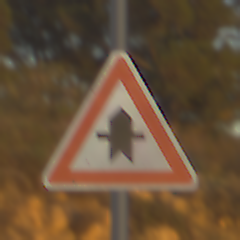
Verkehrszeichen: Vorfahrt
Umgebung: Outdoor, RoadRail
Tageszeit: SunriseSunset
Wetter: PartlyCloudy
Licht: Natural
Jahreszeit: NotSpecified
Kontrast: HighContrast